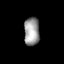
Tissue: lung
Cell type: Epithelial cells
Senescence score: 0.5519
Nuclear area (px): 424
Mean DAPI intensity: 155.875